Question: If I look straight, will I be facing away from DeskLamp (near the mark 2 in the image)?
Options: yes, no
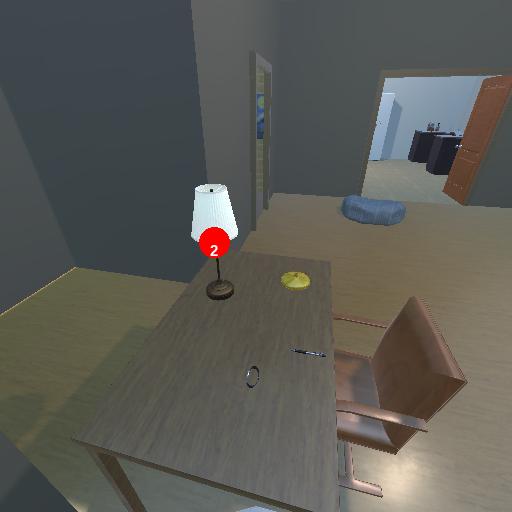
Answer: yes